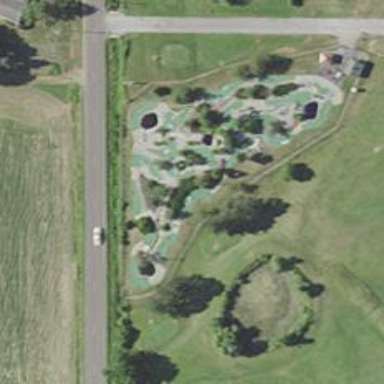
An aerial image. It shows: View of golf hole.